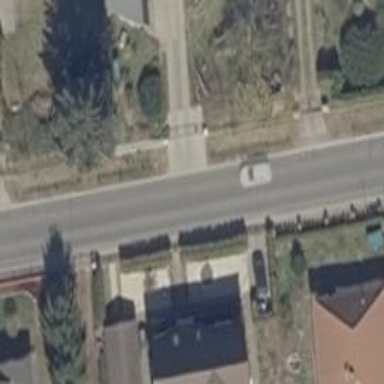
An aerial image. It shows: Driveway leading to service road.